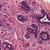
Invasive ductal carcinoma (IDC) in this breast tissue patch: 0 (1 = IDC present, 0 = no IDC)